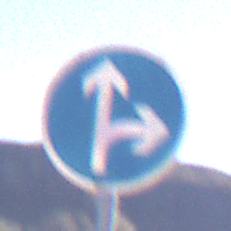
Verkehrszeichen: VorgeschriebeneFahrtrichtungGeradeausOderRechts
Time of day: Midday
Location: Outdoor (Nature)
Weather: Clear
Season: NotSpecified
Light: Natural